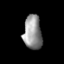
Tissue: lung
Cell type: T cells
Senescence score: 0.2048
Nuclear area (px): 608
Mean DAPI intensity: 147.658